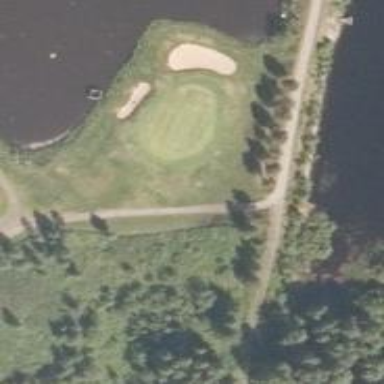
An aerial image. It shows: View of golf hole.